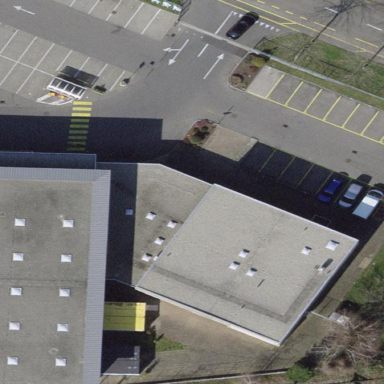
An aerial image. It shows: Retail building.